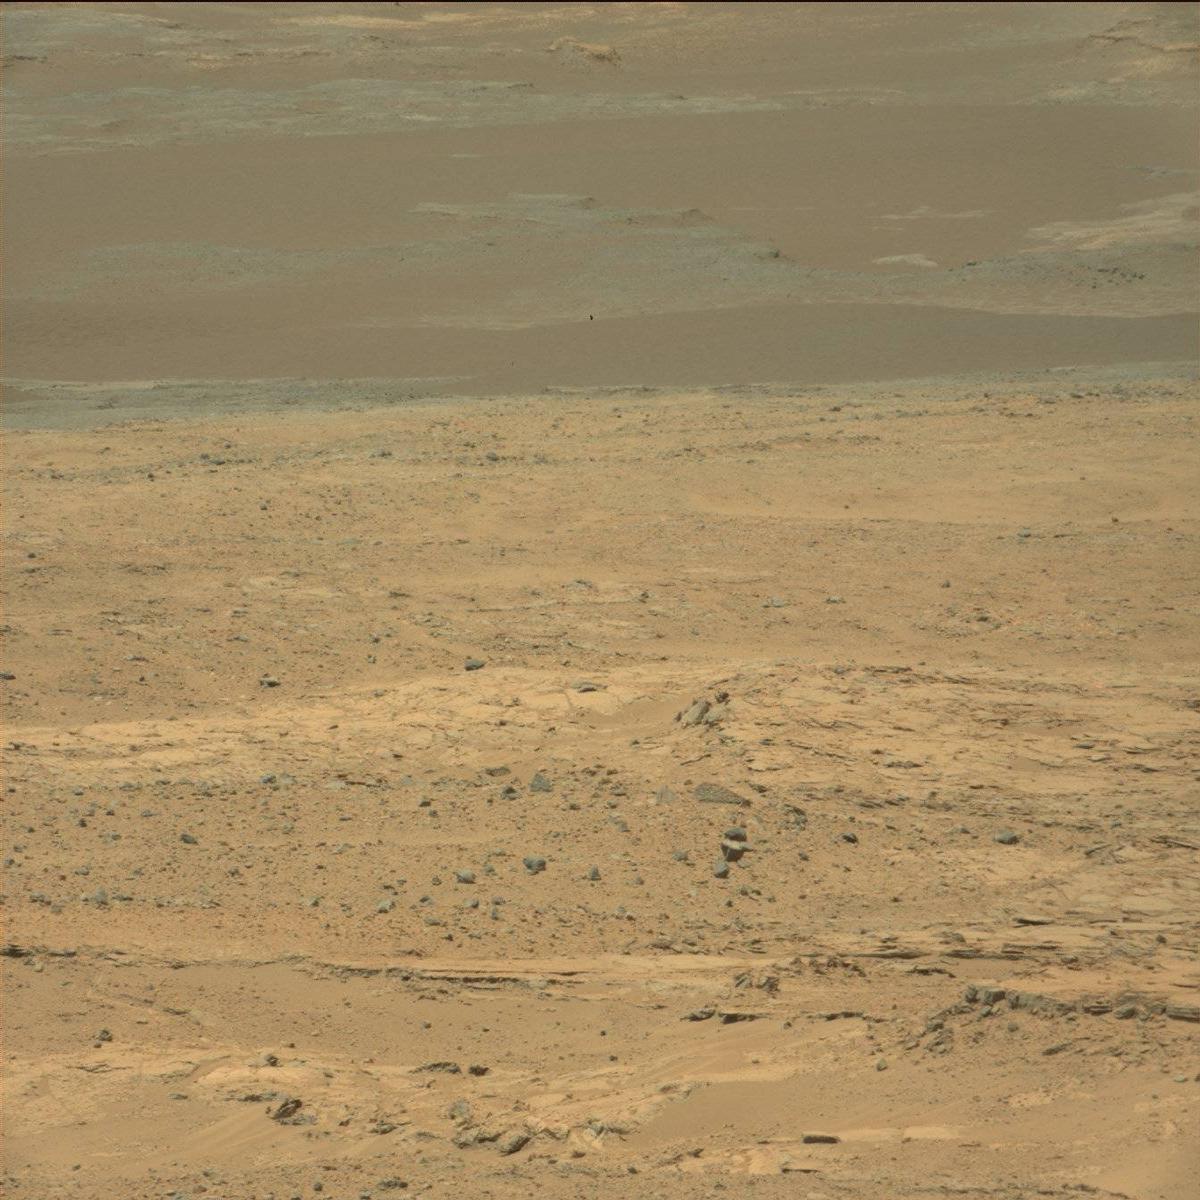
Terrain classes present: Bedrock, Ridge, Sand / Soil